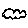
Label: cloud